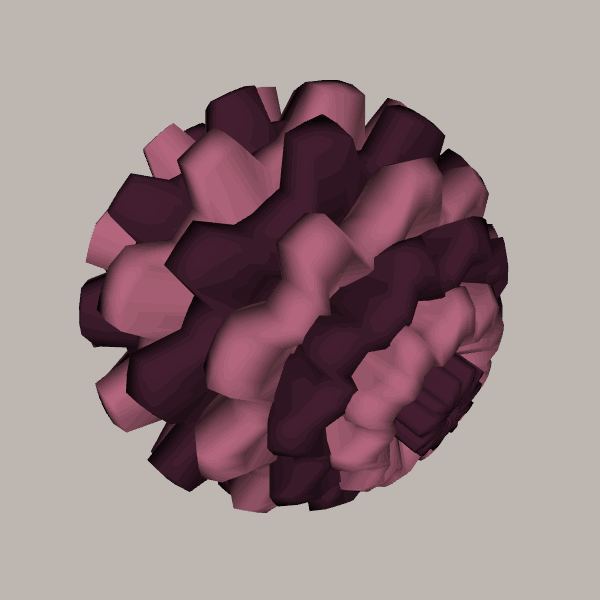
Background: light